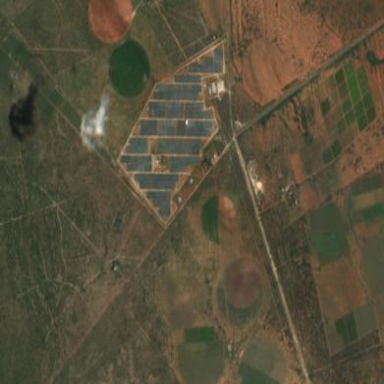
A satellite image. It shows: Solar power plant utilizing photovoltaic technology.